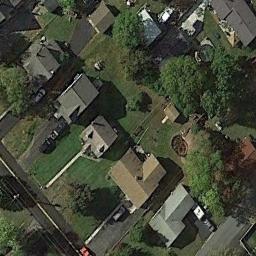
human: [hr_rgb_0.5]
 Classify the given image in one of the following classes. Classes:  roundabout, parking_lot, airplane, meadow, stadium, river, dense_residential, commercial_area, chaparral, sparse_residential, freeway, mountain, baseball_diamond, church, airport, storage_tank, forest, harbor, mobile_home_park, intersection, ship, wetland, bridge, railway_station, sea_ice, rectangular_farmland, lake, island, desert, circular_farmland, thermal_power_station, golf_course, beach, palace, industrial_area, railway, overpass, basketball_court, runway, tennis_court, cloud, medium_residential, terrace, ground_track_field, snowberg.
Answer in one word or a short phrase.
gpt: medium_residential